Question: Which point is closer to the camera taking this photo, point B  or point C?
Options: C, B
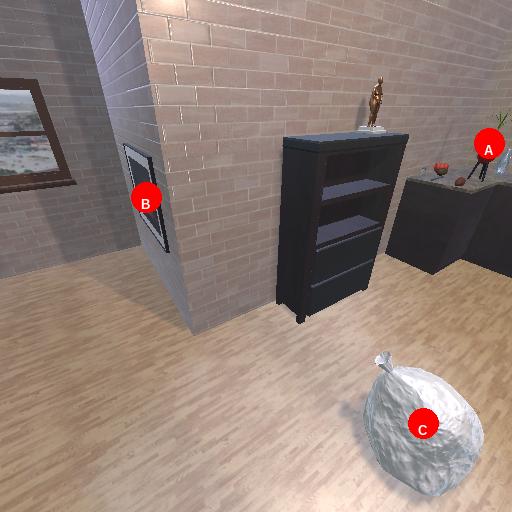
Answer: C